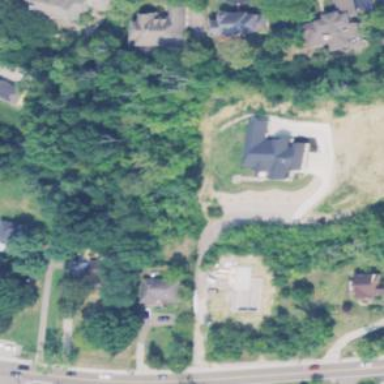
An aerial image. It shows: Shared driveway marked as service road.